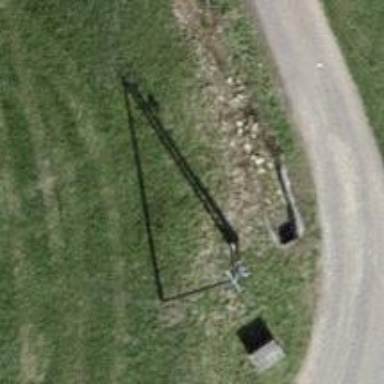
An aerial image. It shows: Distribution transformer on power pole.